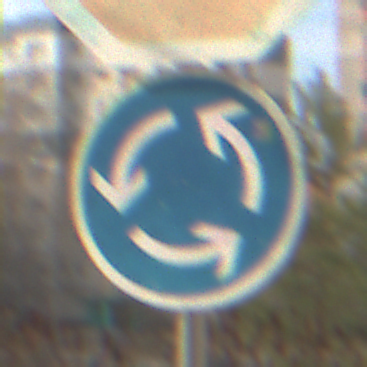
Verkehrszeichen: Kreisverkehr
Zusatzzeichen oben: Stop
Umgebung: Outdoor, Urban
Tageszeit: MorningAfternoon
Wetter: PartlyCloudy
Licht: Natural
Jahreszeit: NotSpecified
Kontrast: HighContrast